Aerial crown-view tile of a tropical tree (Barro Colorado Island, Panama), acquired 20250818:
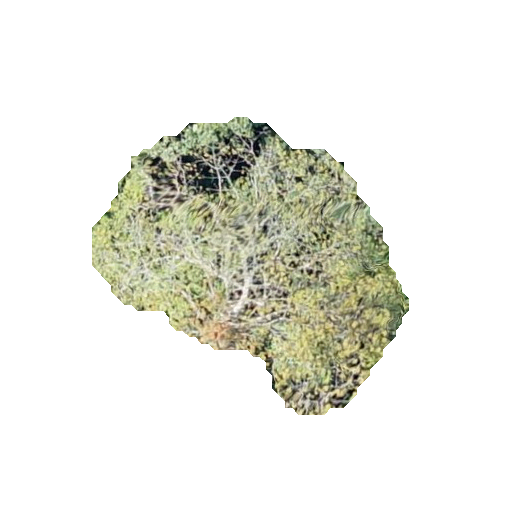
Species: Ceiba pentandra
GBIF accepted scientific name: Ceiba pentandra
Crown area: 84.611 m²